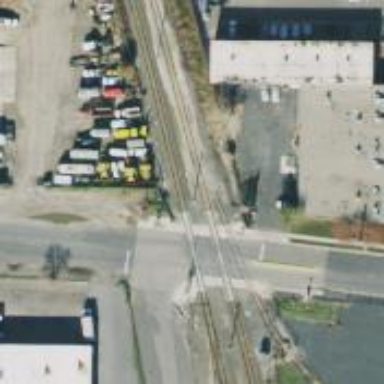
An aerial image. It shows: Level crossing on the railway with lights.